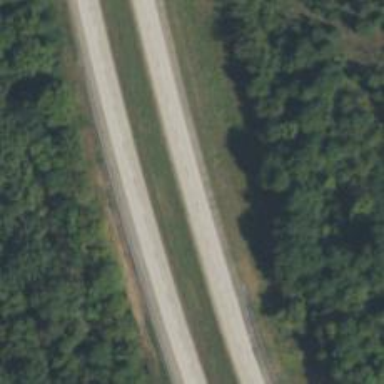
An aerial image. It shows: Motorway.